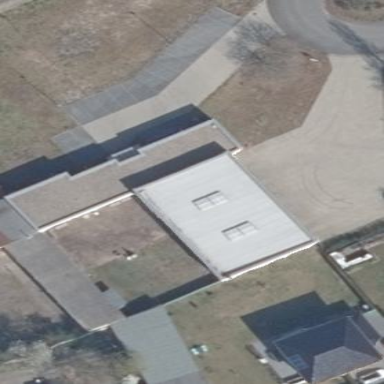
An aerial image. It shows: White building with flat roof. The roof is colored black.